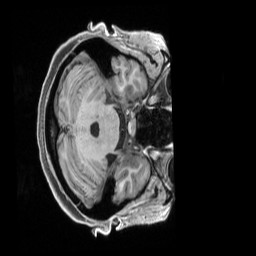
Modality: T1w
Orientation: axial
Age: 28
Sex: female
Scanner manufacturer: siemens
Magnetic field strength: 3 T
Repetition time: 2.5 s
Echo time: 0.00296 s